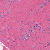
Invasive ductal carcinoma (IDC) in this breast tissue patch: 0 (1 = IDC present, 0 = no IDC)